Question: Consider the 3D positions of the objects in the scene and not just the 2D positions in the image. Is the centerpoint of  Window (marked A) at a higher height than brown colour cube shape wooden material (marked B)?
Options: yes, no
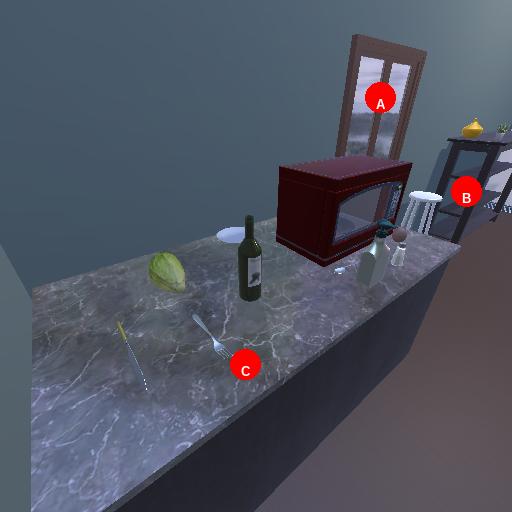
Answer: yes